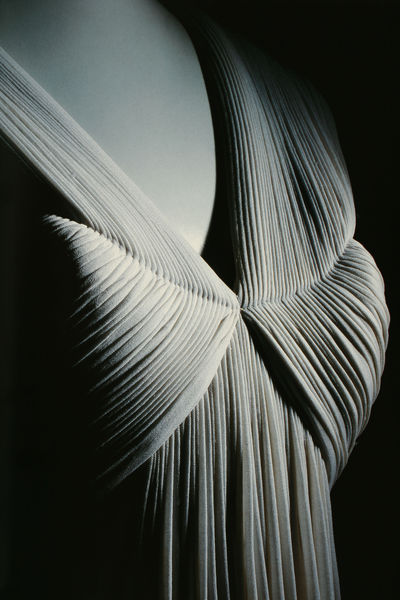
Titel: Abendkleid (Detail)
Künstler: Madame Grès
Standort: Kyoto (Japan)
Institution: Kyoto Costume Institute
Schlagwörter: dunkel, schatten, weiß, fluss, ausschnitt, brust, busen, decolte, frau, grau, hell, kleid, licht, schwarz, mode, falten, kleidung, weit, stoff, saum, dekollete, dekoltee, kontrast, schräg, seide, statue, brüste, wellen, schwer, klein, weiblich, detail, schmal, büste, streifen, robe, rüschen, naht, dünn, raffung, abendkleid, satin, foto, fotografie, photographie, torso, grafisch, schwarzweiß, puppe, photo, oberteil, gestaffelt, toga, fließend, dekolltee, licht und schatten, leicht, plissee, konvex, fäden, gerafft, schief, träger, rillen, dekolte, v ausschnitt, staffelung, nähte, biesen, decolete, fältelung, unregelmäßig, fashion, modepuppe, schaufensterpuppe, abnäher, kyoto, abendrobe, plisse, chiffon, fallend, fältchen, newton, forografie, photographi, lamellen, weiblcih, anebdrobe, dppeld, faltengewand, faltenreich, giorgette, stoff dekoltee